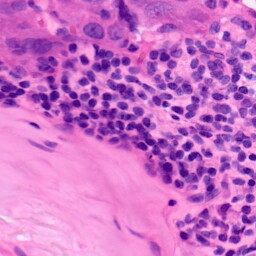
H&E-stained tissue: Lung